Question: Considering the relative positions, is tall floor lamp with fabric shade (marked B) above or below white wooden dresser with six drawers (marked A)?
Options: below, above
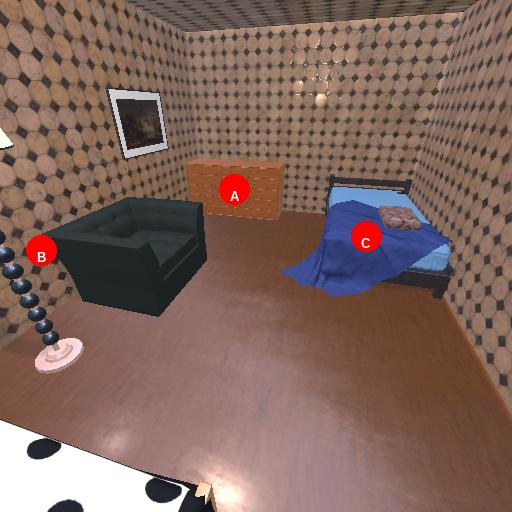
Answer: below